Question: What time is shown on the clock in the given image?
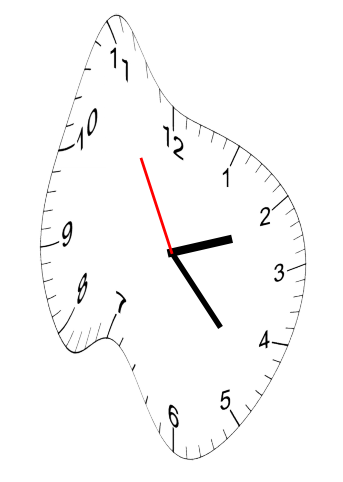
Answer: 02:22:55